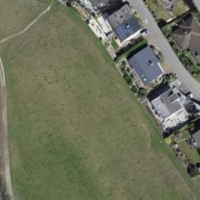
EUNIS habitat code: 25
Species observed at this site:
Chorthippus biguttulus